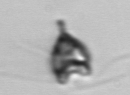
Label: Pyramimonas_longicauda